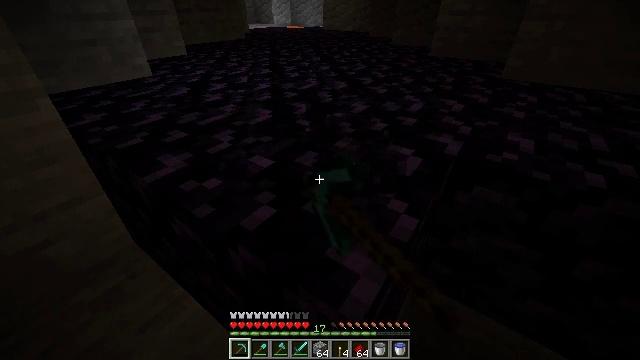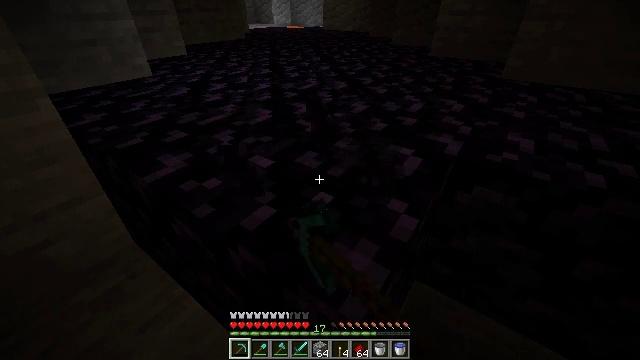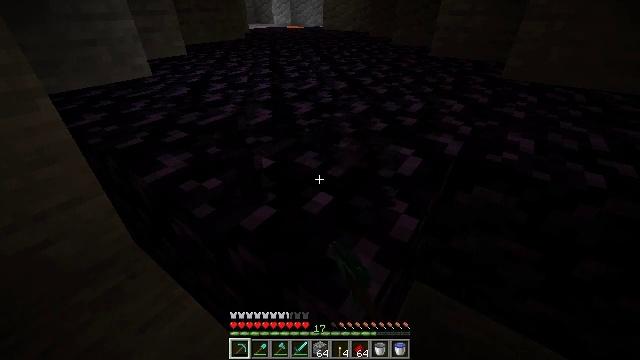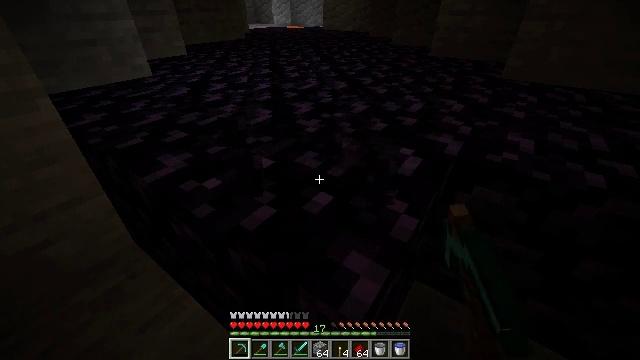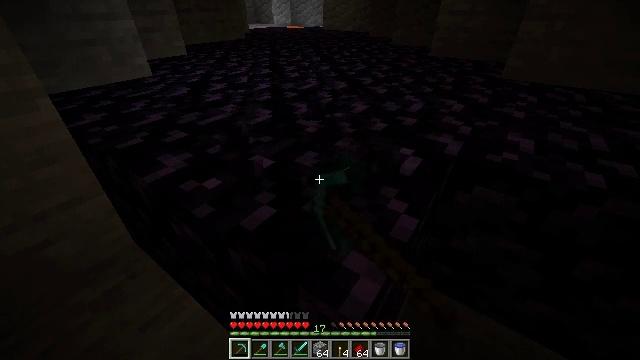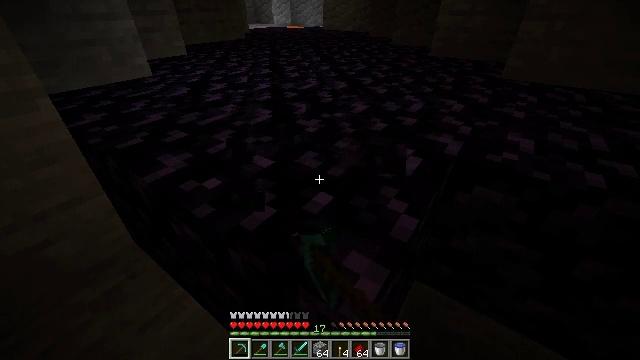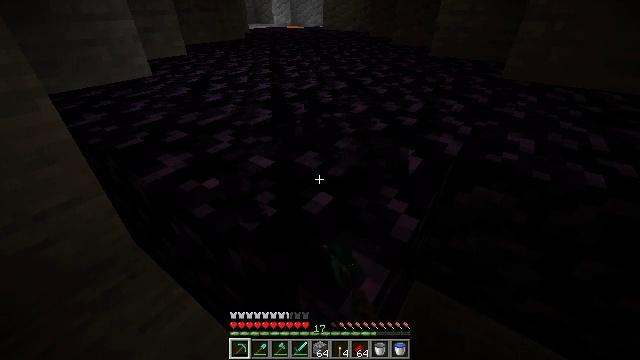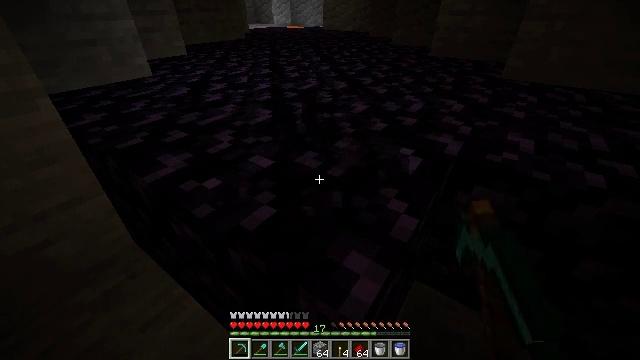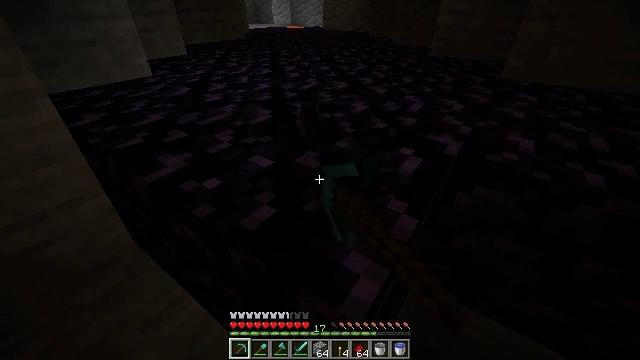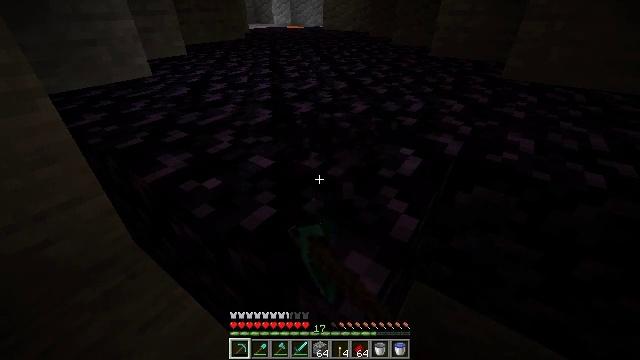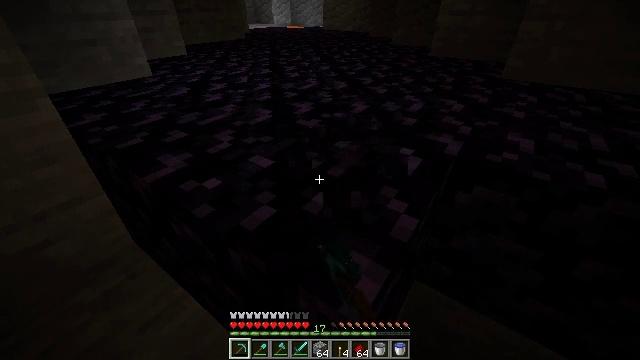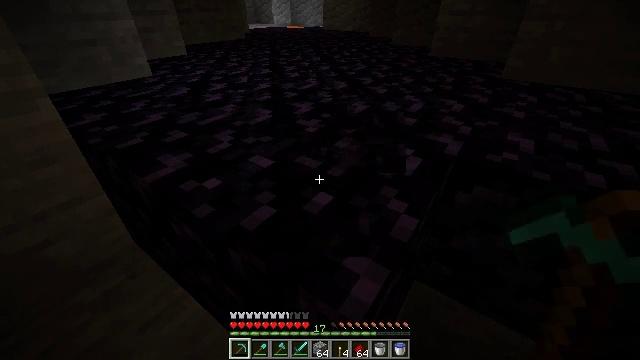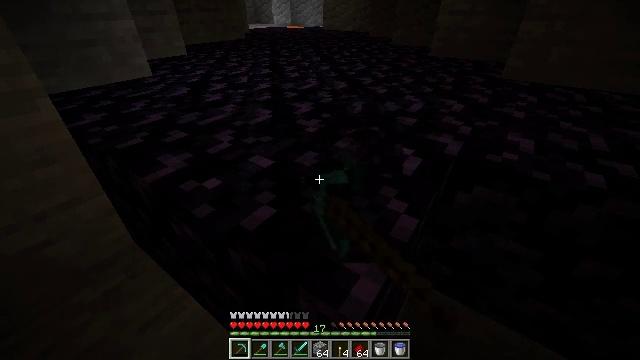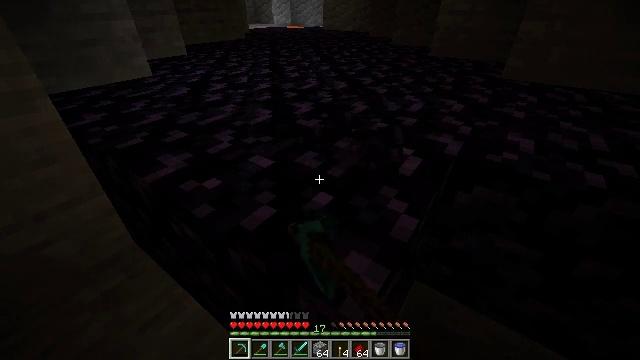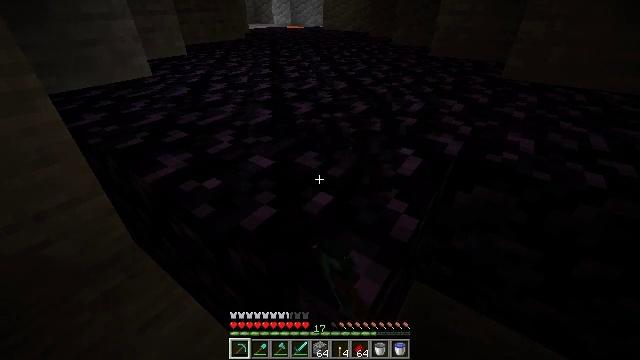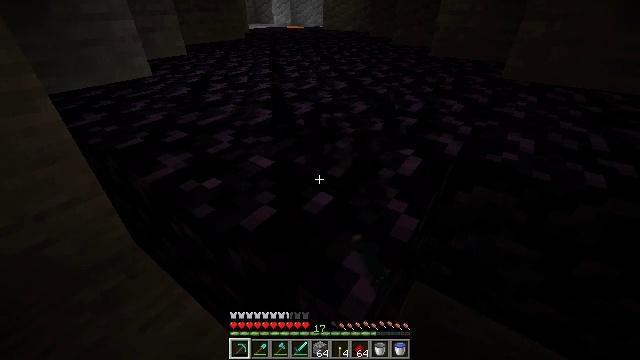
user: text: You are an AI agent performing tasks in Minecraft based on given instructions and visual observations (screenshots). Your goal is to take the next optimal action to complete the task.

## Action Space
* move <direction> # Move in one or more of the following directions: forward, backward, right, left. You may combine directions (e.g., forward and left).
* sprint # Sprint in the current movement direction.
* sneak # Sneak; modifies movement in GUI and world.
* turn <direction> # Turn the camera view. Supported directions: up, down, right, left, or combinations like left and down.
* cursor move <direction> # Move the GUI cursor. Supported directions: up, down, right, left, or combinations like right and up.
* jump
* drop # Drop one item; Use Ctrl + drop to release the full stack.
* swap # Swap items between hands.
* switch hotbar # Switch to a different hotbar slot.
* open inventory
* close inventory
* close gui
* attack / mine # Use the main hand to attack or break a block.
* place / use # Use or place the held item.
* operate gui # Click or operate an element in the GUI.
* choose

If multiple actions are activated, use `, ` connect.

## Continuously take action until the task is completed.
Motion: motion action
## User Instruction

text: Break the obsidian using a diamond or netherite pickaxe.
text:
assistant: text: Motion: attack / mine
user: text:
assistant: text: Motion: attack / mine
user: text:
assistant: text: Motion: attack / mine
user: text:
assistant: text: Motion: attack / mine
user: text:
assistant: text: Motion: attack / mine
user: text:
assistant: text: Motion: attack / mine
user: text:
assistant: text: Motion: attack / mine
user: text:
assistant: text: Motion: attack / mine
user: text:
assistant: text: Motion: attack / mine
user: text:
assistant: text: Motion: attack / mine
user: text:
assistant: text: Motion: attack / mine
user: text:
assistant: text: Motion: attack / mine
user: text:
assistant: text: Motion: attack / mine
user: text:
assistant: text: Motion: attack / mine
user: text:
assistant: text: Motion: attack / mine
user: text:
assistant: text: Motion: attack / mine
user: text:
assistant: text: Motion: attack / mine
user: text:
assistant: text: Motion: attack / mine
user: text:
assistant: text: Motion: attack / mine
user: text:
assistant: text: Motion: attack / mine
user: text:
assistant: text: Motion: attack / mine
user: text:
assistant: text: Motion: attack / mine
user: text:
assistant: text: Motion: attack / mine
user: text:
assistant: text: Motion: attack / mine
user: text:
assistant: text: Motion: attack / mine
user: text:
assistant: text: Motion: attack / mine
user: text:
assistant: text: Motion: attack / mine
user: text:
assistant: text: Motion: attack / mine
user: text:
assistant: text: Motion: attack / mine
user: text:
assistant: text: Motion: attack / mine